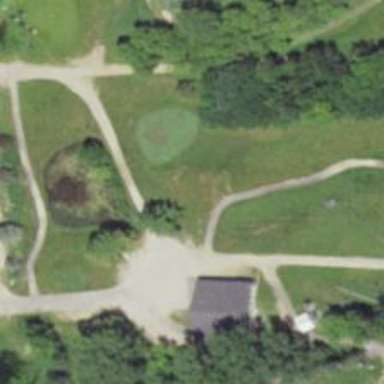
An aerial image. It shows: View of golf hole.